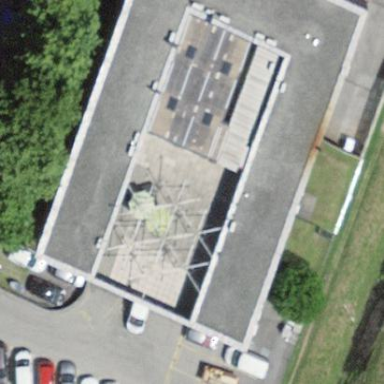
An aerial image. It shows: Industrial building.